Field crop: tomato
Growth stage: 1
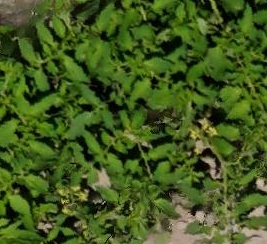
Species: tomato